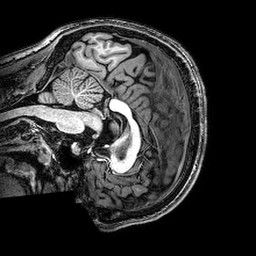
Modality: T1w
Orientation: sagittal
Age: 22
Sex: male
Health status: healthy
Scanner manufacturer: philips
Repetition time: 0.008216 s
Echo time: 0.00379 s